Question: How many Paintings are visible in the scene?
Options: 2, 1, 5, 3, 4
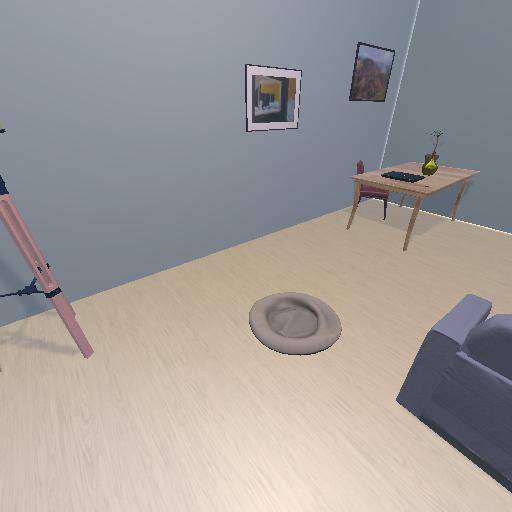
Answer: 2